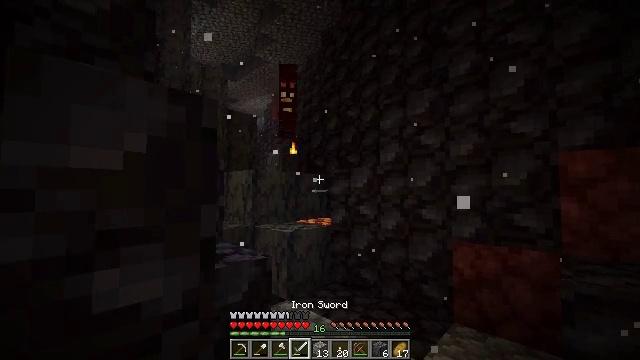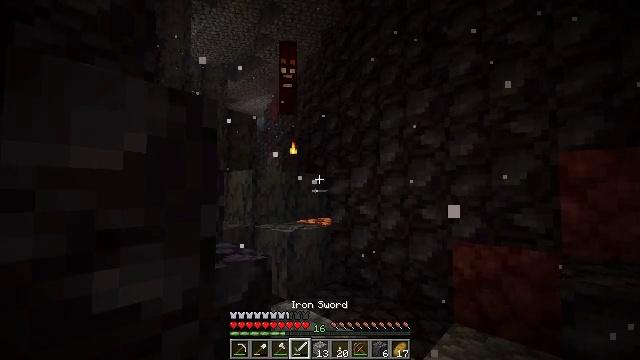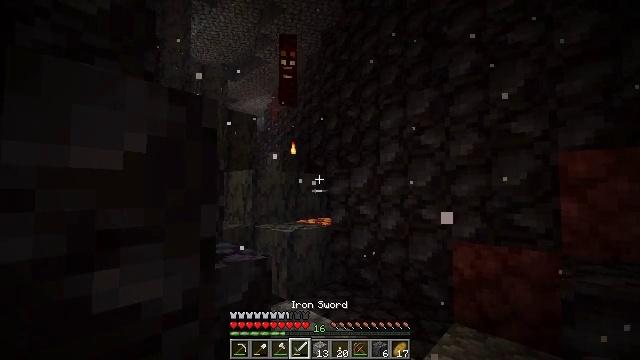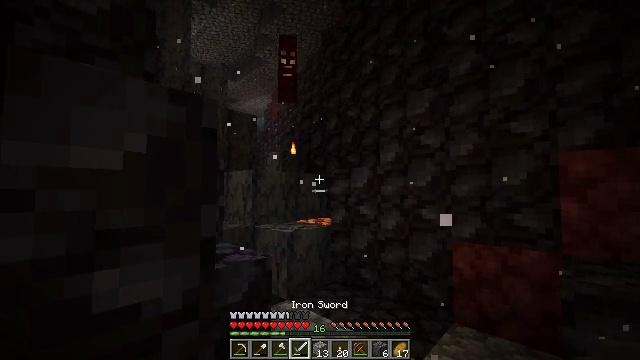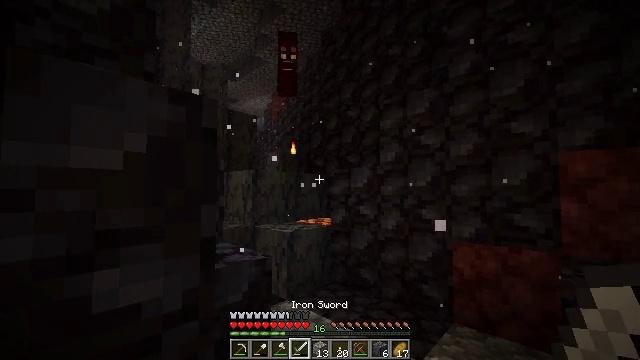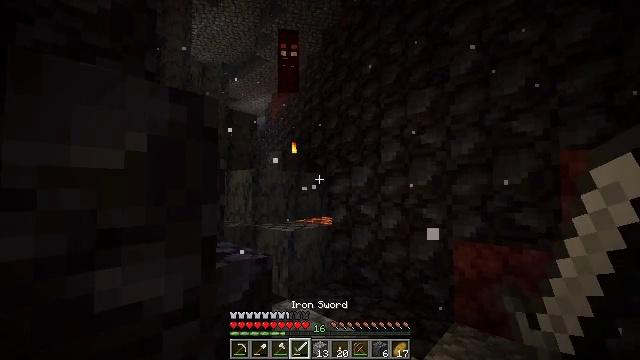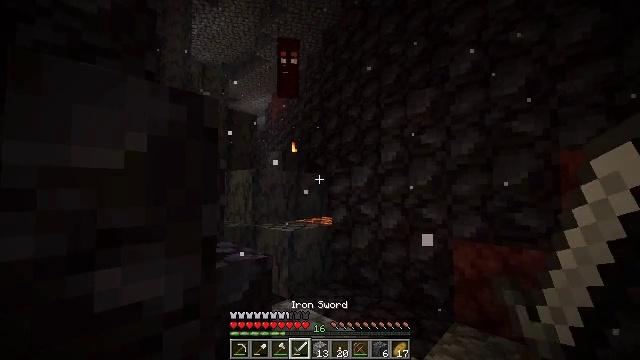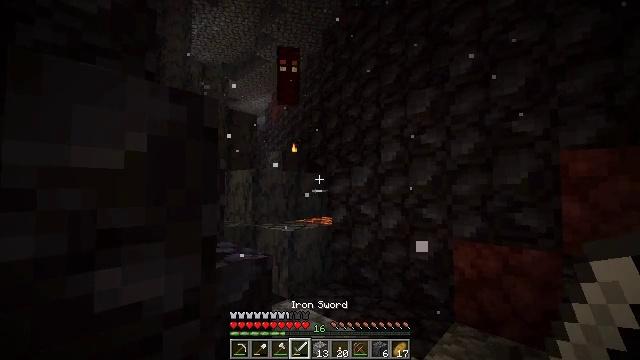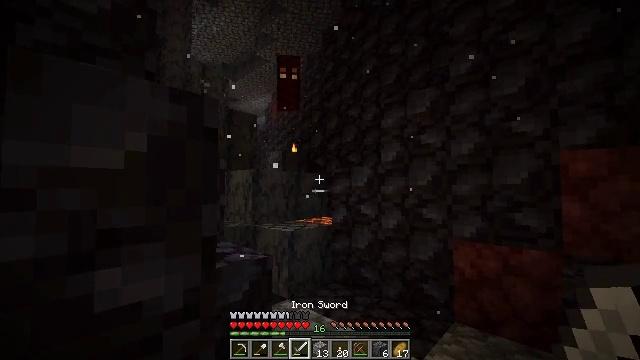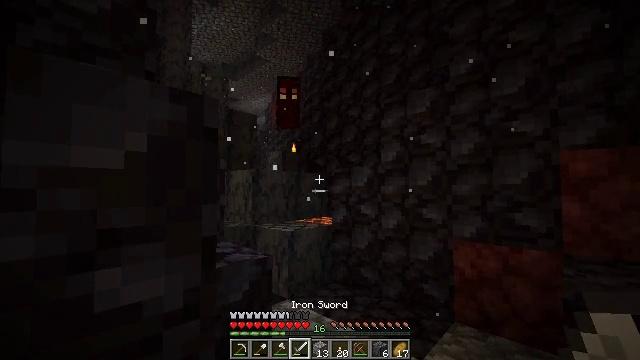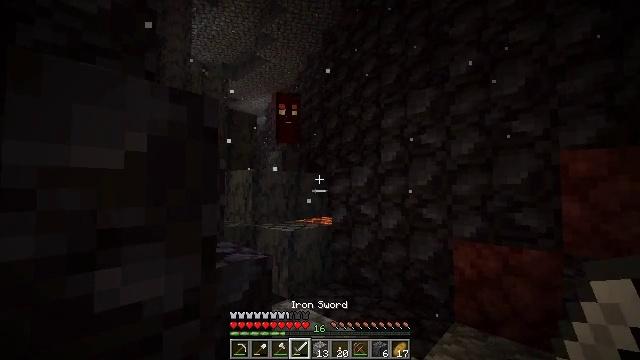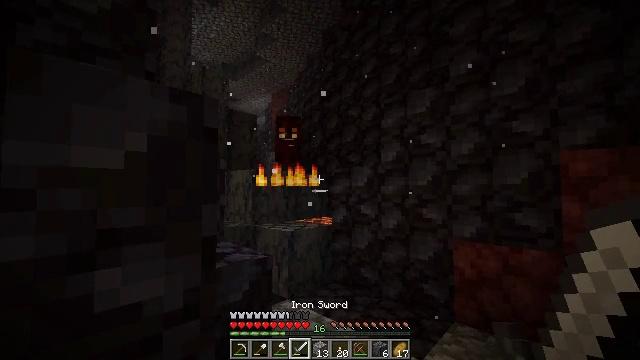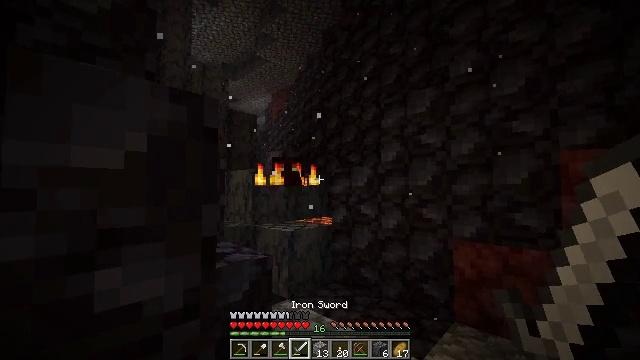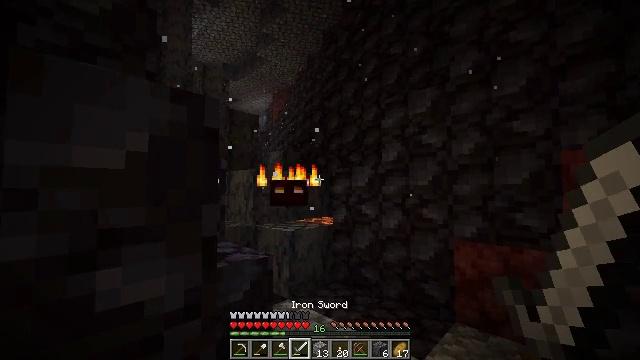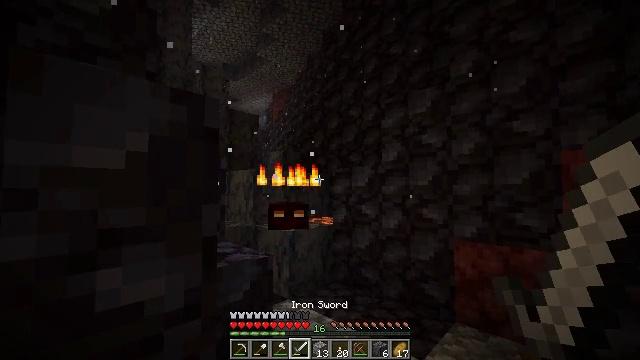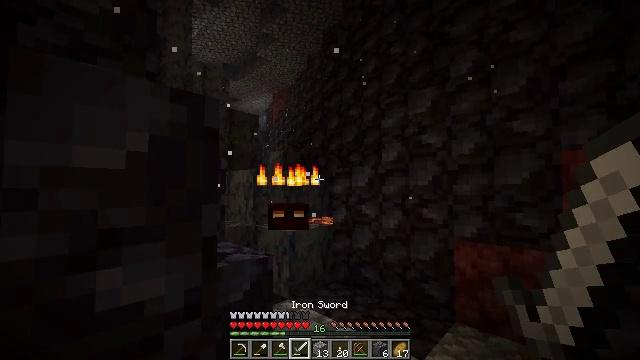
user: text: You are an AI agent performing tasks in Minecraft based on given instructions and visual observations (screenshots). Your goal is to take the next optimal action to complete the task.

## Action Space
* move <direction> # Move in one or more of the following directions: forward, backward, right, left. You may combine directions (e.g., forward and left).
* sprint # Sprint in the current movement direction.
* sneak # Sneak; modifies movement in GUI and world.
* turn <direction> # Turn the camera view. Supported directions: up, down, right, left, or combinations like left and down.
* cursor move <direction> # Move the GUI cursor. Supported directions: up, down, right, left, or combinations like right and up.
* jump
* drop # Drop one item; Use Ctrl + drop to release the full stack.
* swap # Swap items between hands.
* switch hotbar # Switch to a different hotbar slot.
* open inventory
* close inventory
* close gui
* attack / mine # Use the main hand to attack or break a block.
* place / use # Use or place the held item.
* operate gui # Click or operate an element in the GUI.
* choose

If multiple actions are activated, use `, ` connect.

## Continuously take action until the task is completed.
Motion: motion action
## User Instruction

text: Defeat a magma cube.
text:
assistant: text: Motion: switch to hotbar 4
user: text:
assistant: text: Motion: switch to hotbar 4
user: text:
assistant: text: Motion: no_op
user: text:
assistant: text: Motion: no_op
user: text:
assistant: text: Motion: no_op
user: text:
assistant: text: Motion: no_op
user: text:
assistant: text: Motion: no_op
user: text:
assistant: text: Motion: no_op
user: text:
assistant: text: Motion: no_op
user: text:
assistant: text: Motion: no_op
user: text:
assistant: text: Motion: no_op
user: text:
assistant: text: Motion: no_op
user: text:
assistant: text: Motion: no_op
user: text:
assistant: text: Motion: no_op
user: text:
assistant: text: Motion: no_op
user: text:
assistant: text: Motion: no_op
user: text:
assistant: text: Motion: no_op
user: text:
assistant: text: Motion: no_op
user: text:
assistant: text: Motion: no_op
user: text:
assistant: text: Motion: no_op
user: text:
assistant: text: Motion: turn down
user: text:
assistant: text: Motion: turn down
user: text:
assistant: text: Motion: move forward, turn down
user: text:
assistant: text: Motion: move forward
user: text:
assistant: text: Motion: move forward, turn left
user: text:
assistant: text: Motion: turn left
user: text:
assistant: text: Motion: turn left
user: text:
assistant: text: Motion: turn left
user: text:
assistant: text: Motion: no_op
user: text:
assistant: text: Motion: move forward, attack / mine